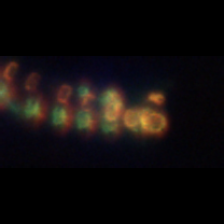
Taxon: Chaetoceros
Group: Diatoms